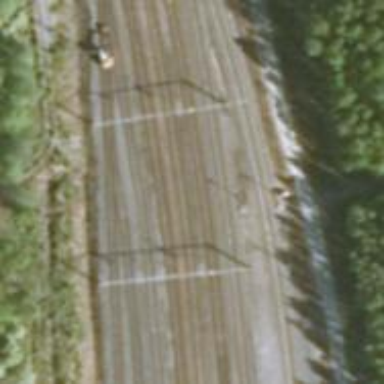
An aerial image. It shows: Rail siding with electrified contact lines.